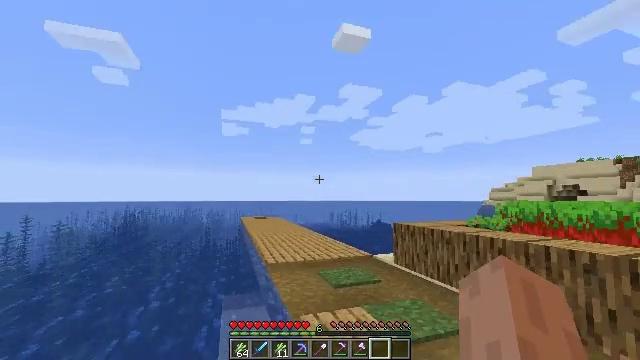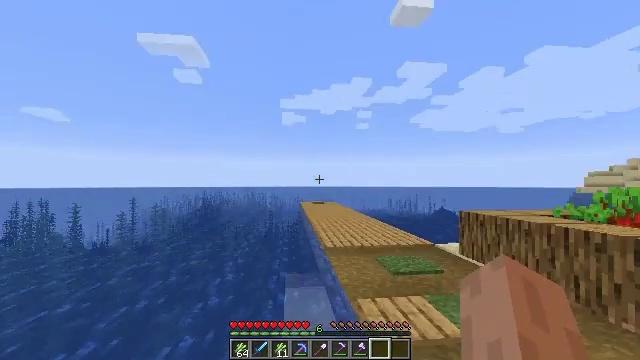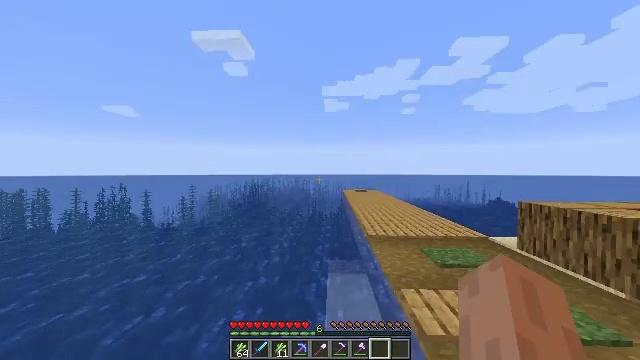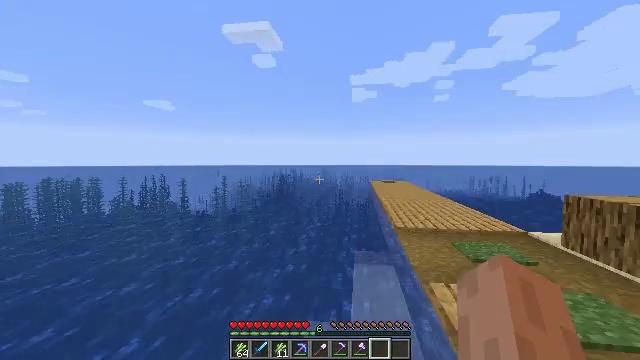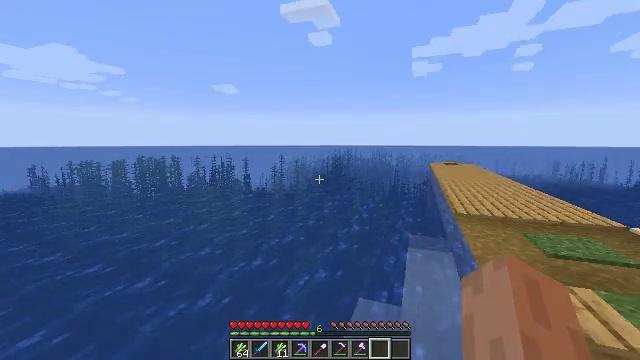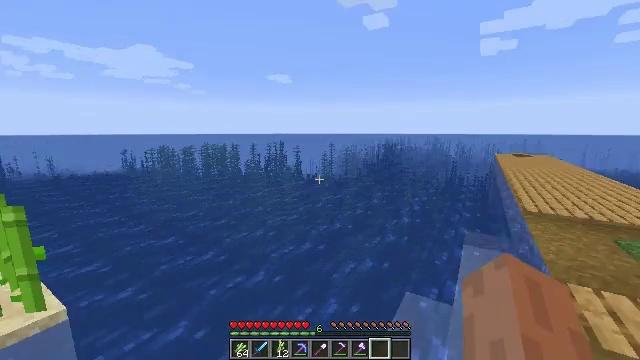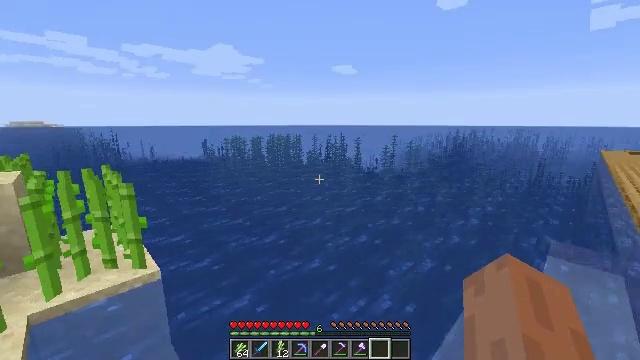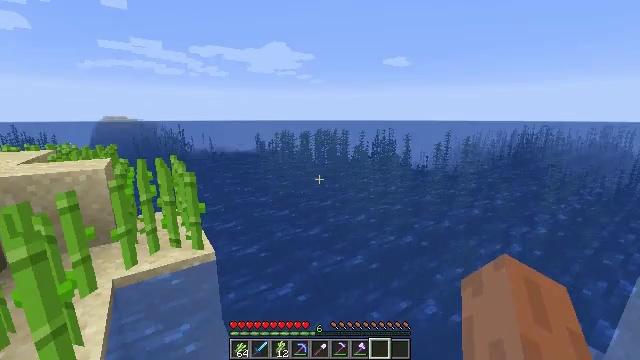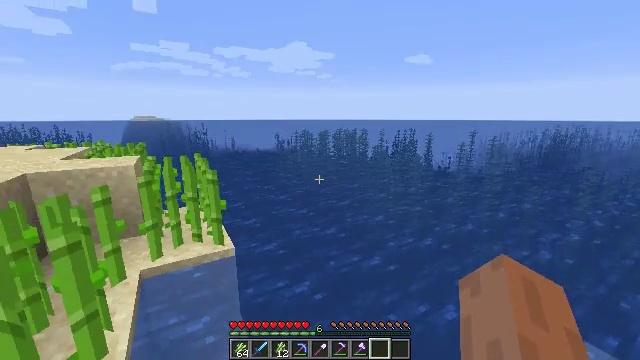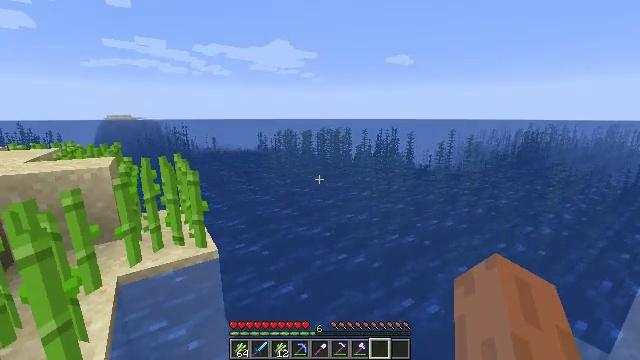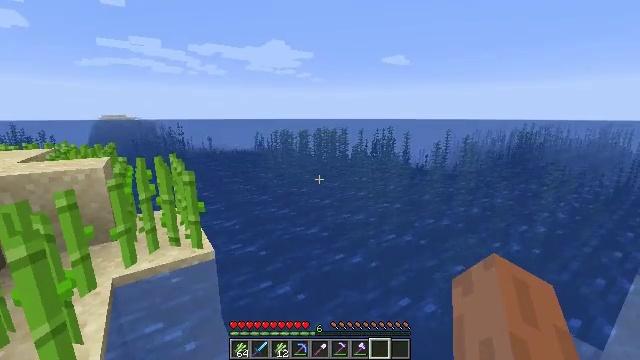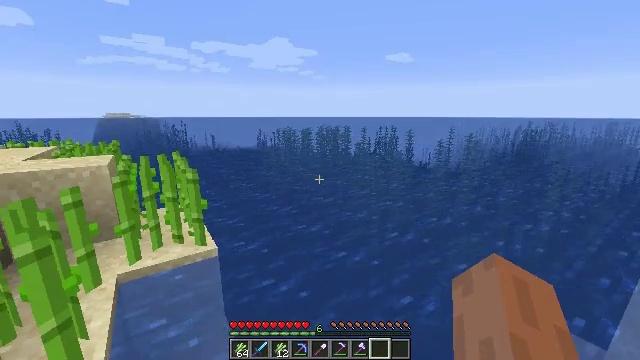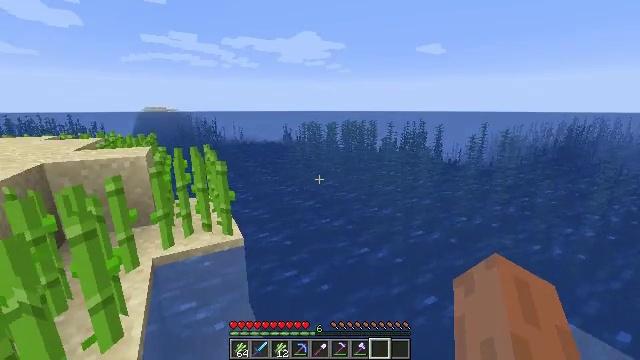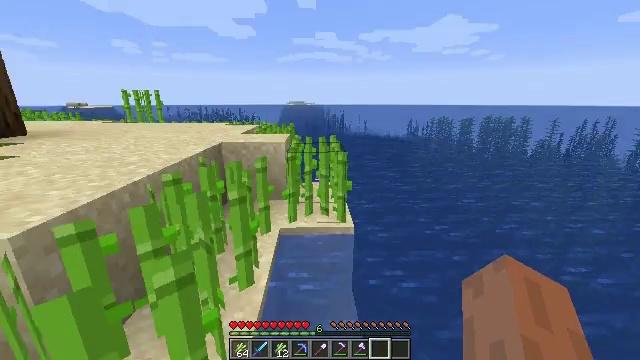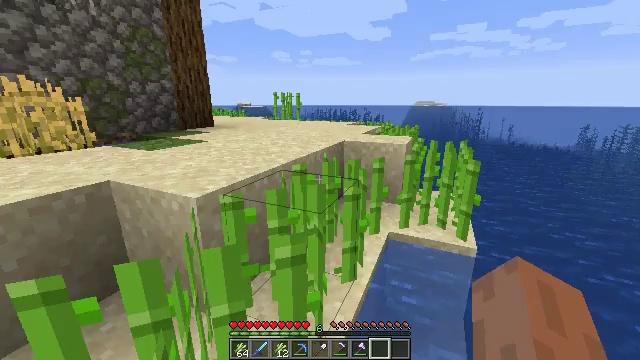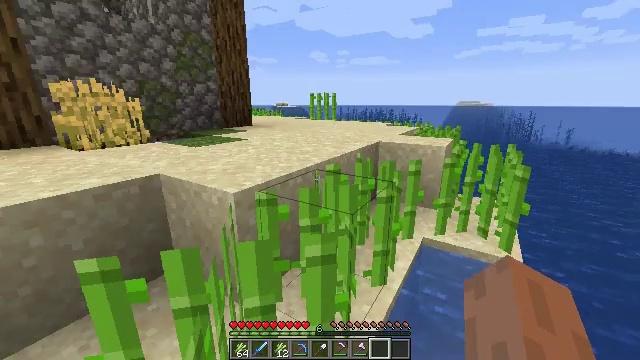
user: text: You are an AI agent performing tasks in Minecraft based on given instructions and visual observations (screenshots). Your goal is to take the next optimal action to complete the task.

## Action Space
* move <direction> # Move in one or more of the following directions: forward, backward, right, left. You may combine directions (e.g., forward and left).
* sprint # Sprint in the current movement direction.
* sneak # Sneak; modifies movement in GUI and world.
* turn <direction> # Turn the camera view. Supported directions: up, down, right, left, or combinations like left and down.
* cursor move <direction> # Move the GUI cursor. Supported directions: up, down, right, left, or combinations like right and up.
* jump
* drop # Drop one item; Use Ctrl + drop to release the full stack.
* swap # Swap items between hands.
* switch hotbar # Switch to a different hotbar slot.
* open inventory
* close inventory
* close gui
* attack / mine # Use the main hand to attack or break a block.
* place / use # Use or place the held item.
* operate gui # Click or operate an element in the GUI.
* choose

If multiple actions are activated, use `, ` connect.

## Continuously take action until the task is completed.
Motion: motion action
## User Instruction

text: Collect sugar cane near water sources.
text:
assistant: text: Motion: turn left and down
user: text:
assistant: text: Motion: turn left and down
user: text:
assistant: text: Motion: turn left and down
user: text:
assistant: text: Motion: turn left and down
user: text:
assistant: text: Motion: turn left and down
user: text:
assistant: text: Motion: turn left and down
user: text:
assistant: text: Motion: turn left and down
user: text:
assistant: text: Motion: turn left
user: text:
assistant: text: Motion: turn right
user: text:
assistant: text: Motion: no_op
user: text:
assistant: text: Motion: no_op
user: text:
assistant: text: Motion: turn left and down
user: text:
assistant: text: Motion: turn left and down
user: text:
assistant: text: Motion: turn left
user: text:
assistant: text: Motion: turn left
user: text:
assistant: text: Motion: turn left
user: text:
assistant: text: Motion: sprint, turn left
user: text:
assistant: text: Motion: sprint, turn left
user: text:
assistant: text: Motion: sprint
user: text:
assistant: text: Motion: move forward, sprint
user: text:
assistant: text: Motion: move forward, sprint
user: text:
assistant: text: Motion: move forward, sprint
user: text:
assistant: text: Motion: move forward, sprint
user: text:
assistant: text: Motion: move forward, sprint, turn right
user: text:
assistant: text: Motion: move forward, sprint, turn right
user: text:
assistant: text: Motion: move forward, sprint, turn right and up
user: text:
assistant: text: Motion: move forward, sprint, turn right and up
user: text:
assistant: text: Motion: move forward, sprint, turn right
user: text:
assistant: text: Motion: move forward, sprint, turn right
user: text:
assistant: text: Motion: move forward, sprint, turn right